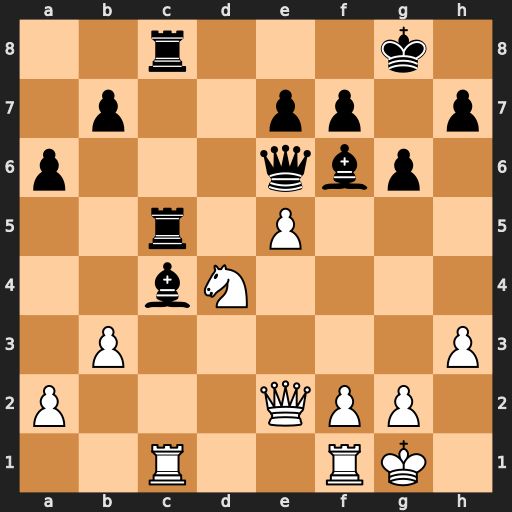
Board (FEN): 2r3k1/1p2pp1p/p3qbp1/2r1P3/2bN4/1P5P/P3QPP1/2R2RK1
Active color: w
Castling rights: -
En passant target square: -
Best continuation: Nxe6 Bxe2 Rxc5 Rxc5 Nxc5 Bxf1 exf6